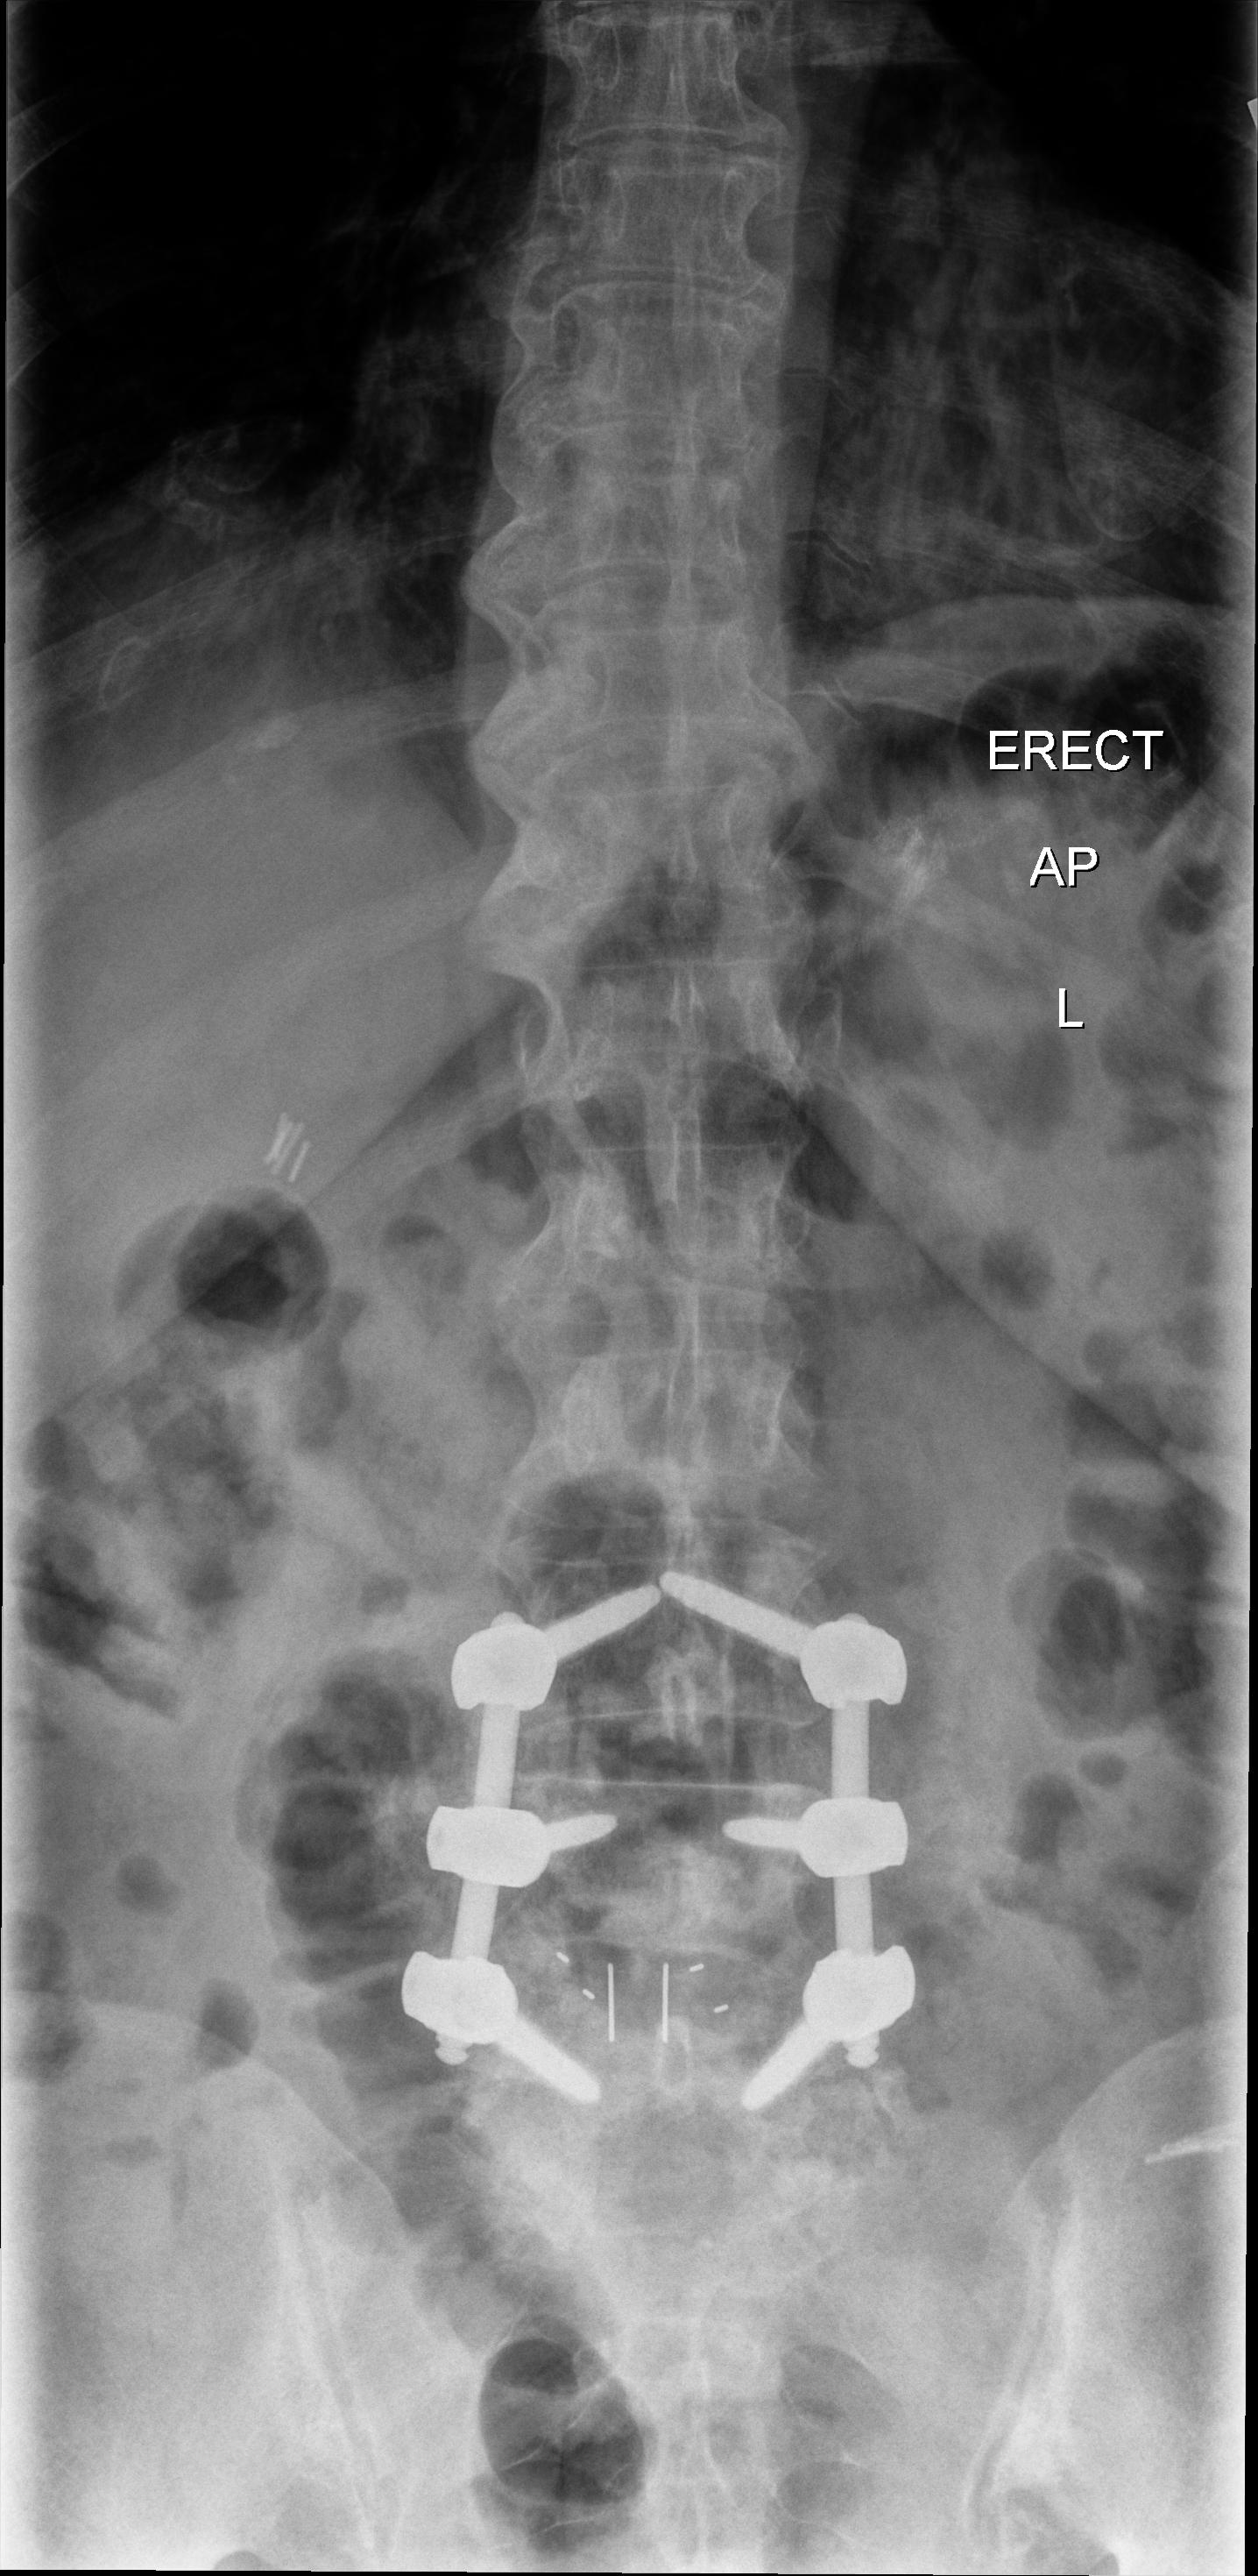
View: AP